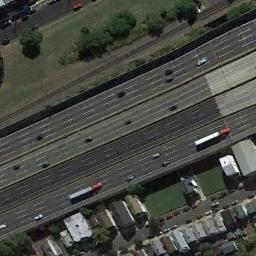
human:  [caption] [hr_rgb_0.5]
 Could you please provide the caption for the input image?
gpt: The freeway is between the grass and some houses .

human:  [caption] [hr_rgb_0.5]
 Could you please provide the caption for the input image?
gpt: A straight freeway is a lawn on one side and on the other side are some houses .

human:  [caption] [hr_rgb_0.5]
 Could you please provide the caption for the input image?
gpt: On the left of the highway is green land .

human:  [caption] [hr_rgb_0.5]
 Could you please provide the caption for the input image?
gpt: There are many buildings and green plants on both sides of the freeway, And there are several cars on the freeway .

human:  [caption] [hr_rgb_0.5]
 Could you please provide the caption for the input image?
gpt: There are many buildings beside the freeway .